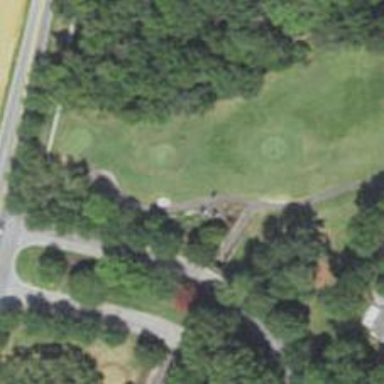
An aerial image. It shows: Path for golf carts.